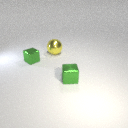
small green metal cube in front of small green metal cube